Interaction volume radius: 5 \u00c5
Interaction volume height: 10 \u00c5
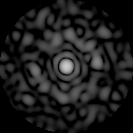
Disorder parameter: 0.8995